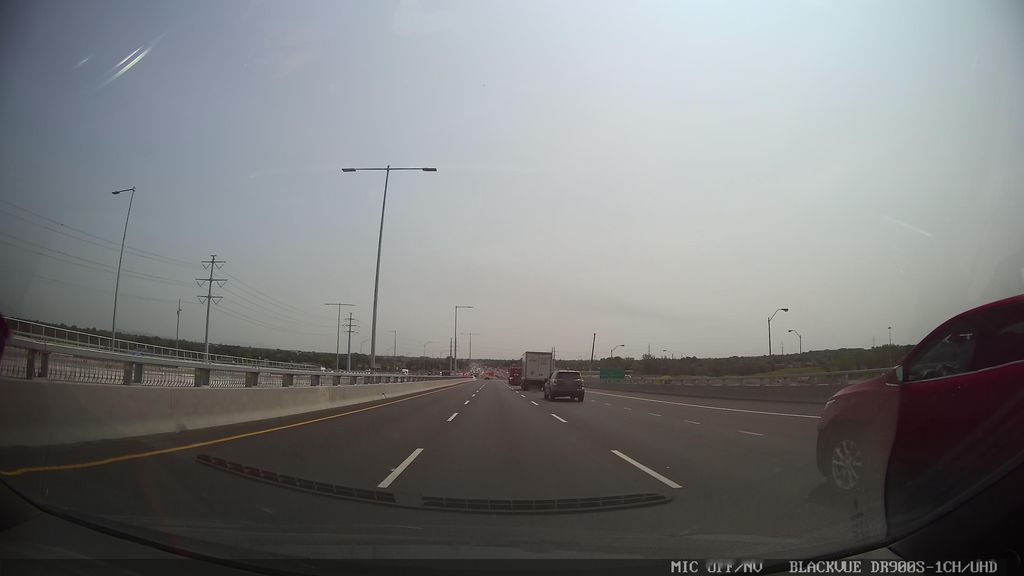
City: montreal